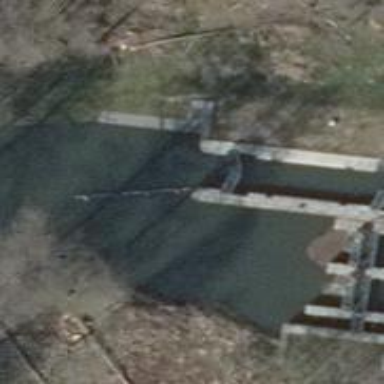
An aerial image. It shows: Lock gate on waterway.